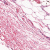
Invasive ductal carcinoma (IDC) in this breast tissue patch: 0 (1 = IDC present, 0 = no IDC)